Field crop: maize
Growth stage: 2
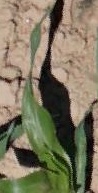
Species: maize